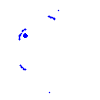
Particle: pion